Question: I'm having a strange issue on one of my website which is driving me mad.
When you resize the browser window to the point where you get the scroll bars a white void is created. It seems to be coming from the body tag but I can seem to figure out why.
Update : the website addess is <URL>

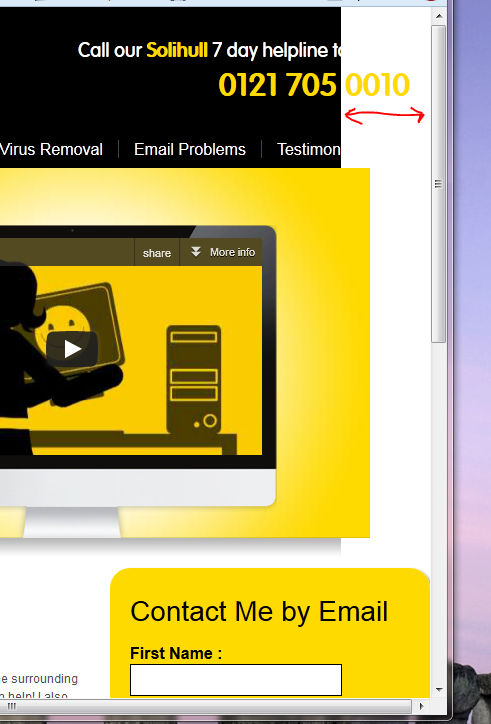
Answer: The problem seems to lie in that all your "content-pad" classes doesnt have the width of the page.
As soon as i give it a width it works fine.